Field crop: maize
Growth stage: 1
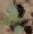
Species: datura